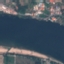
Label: River